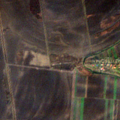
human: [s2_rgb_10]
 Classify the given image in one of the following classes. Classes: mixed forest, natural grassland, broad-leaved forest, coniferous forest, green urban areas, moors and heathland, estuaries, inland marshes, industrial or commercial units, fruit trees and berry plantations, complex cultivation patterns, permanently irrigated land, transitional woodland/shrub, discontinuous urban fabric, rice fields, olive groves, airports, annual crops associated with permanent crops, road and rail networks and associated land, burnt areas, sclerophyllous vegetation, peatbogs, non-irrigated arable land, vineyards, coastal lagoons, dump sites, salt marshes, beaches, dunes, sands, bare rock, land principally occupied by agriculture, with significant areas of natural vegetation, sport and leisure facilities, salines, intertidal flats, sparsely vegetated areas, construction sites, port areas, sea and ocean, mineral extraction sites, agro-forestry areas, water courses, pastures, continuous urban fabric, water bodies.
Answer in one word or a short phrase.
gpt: discontinuous urban fabric, non-irrigated arable land, complex cultivation patterns